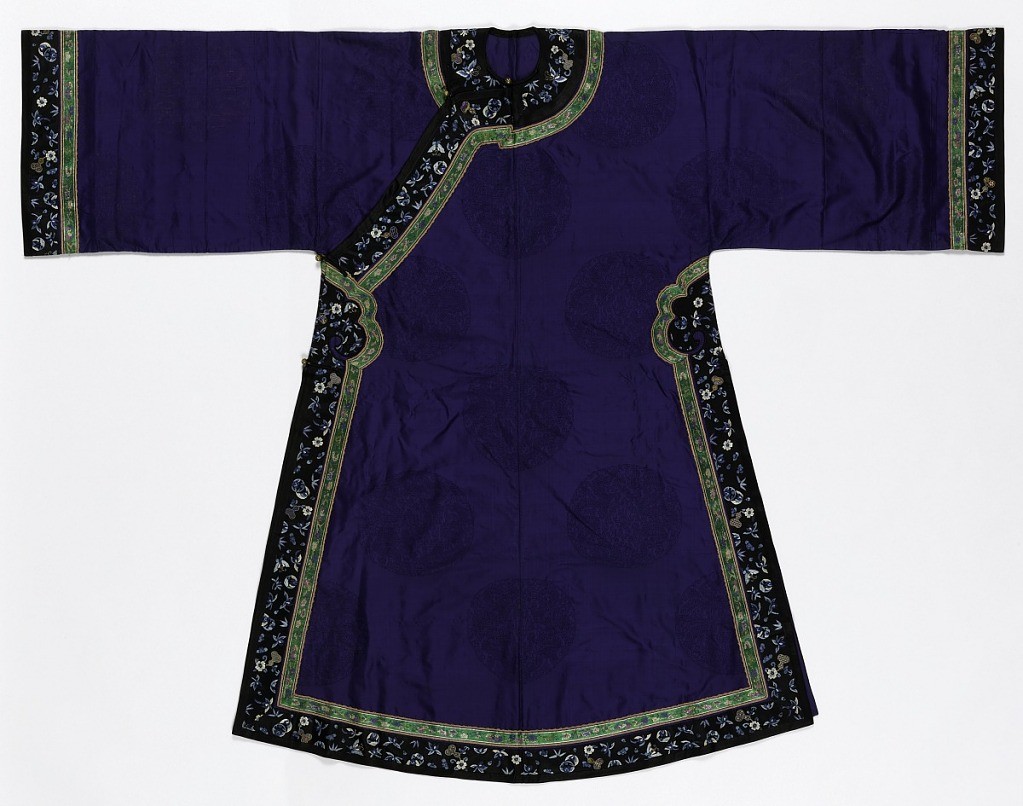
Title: Robe
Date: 19th century
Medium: silk Technique: gauze weave; woven and embroidered trims Label: silk gauze, woven and embroidered trims
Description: Robe closing diagonally across the shoulder and under the right arm. Made of dark purple silk in gauze weave with medallions of dragons and floral designs. Trimmed with a wide black silk band embroidered in shades of blue with flowers, butterflies, and auspicious symbols; and a narrow green band woven with floral designs. Fastenings are four silk frogs with four spherical brass buttons.